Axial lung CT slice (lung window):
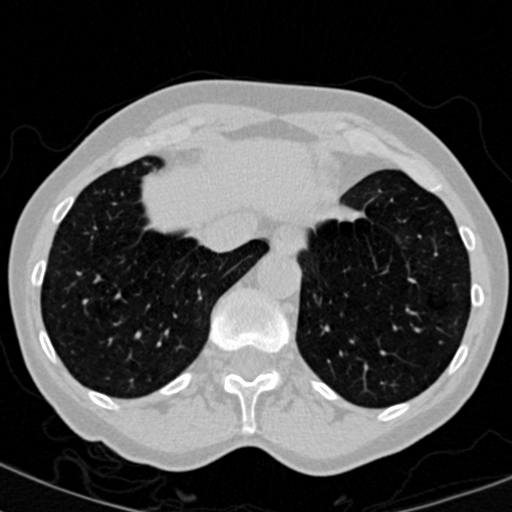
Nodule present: no